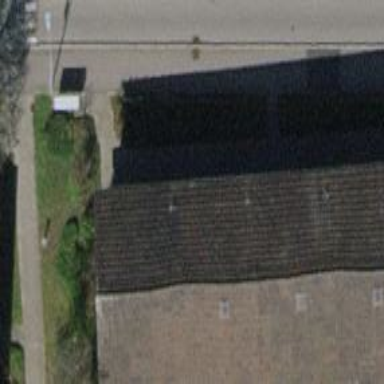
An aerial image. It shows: Terrace building.